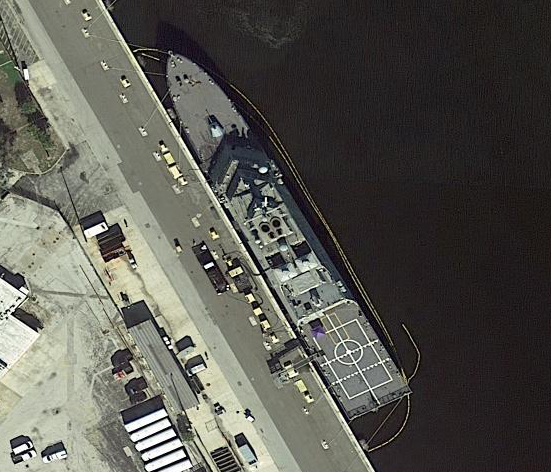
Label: Freedom-class_combat_ship